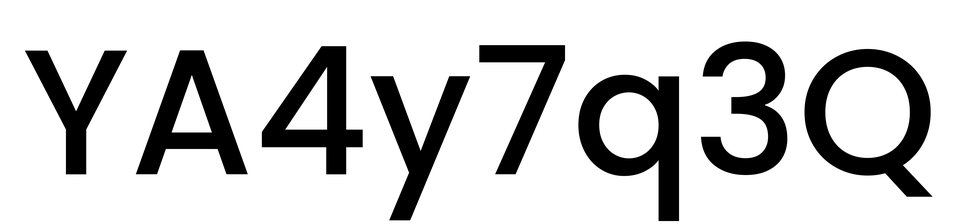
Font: Poppins-Medium